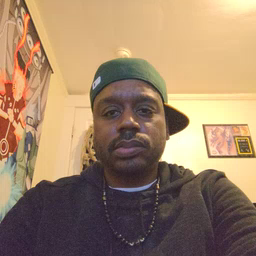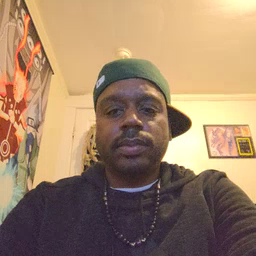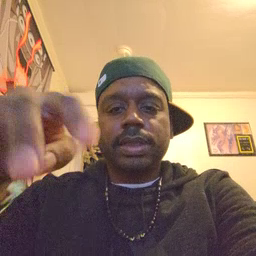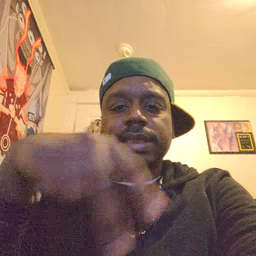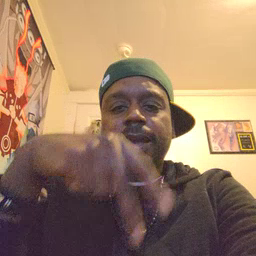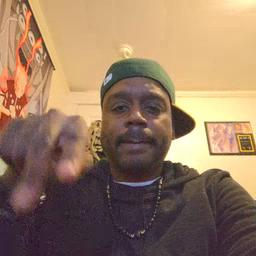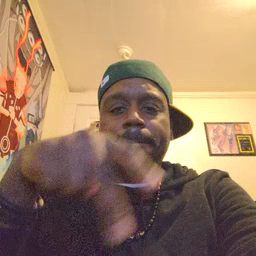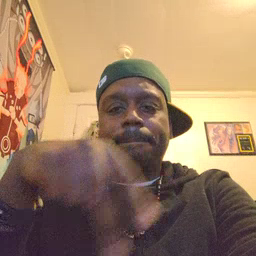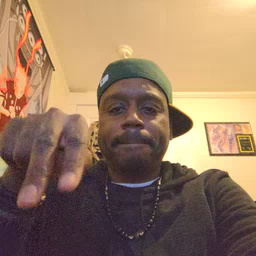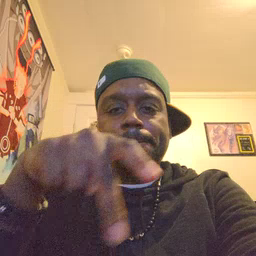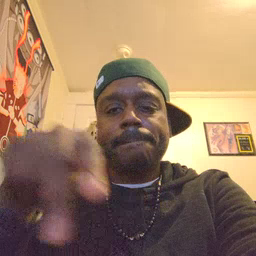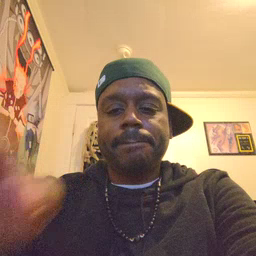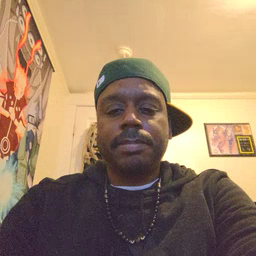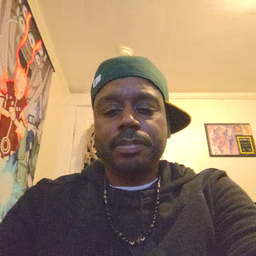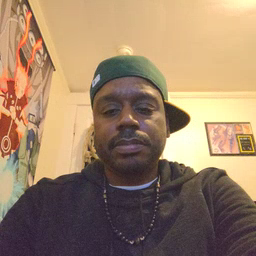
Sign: dance